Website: crate-barrel
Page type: review-order
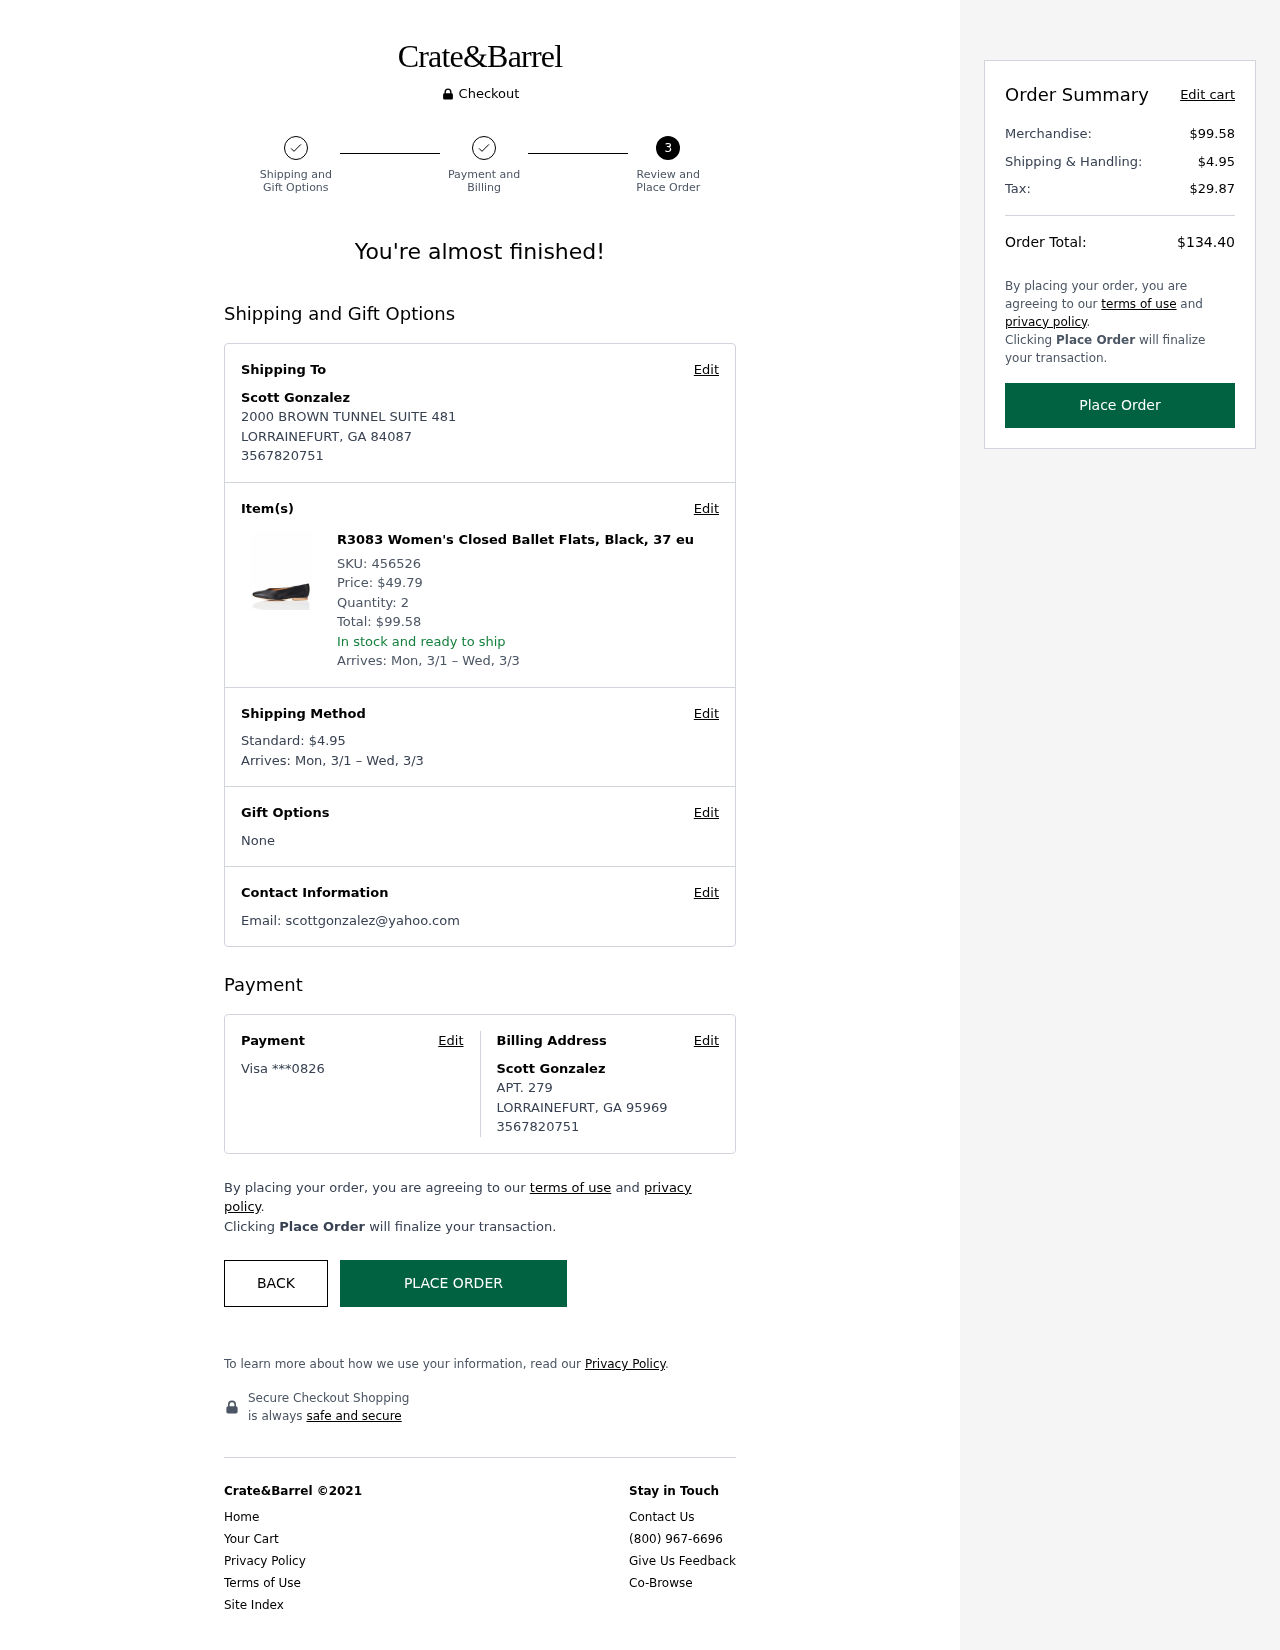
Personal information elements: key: PII_CARD_LAST4
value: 0826
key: PII_CARD_TYPE
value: Visa
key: PII_CITY_STATE_ZIP
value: LORRAINEFURT, GA 84087
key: PII_CITY_STATE_ZIP2
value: LORRAINEFURT, GA 95969
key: PII_EMAIL
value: scottgonzalez@yahoo.com
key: PII_FULLNAME
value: Scott Gonzalez
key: PII_FULLNAME2
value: Scott Gonzalez
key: PII_PHONE
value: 3567820751
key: PII_PHONE2
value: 3567820751
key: PII_STREET
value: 2000 BROWN TUNNEL SUITE 481
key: PII_STREET2
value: APT. 279
Product elements: key: PRODUCT1_NAME
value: R3083 Women's Closed Ballet Flats, Black, 37 eu
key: PRODUCT1_PRICE
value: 49.79
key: PRODUCT1_QUANTITY
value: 2
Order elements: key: ORDER_SKU
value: SKU: 456526
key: ORDER_ITEM_TOTAL
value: Total: $99.58
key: ORDER_DELIVERY_DATE
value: Arrives: Mon, 3/1 – Wed, 3/3
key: ORDER_SHIPPING_COST
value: $4.95
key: ORDER_SHIPPING_COST
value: Standard: $4.95
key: ORDER_SUBTOTAL
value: $99.58
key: ORDER_TAX
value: $29.87
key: ORDER_TOTAL
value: $134.40